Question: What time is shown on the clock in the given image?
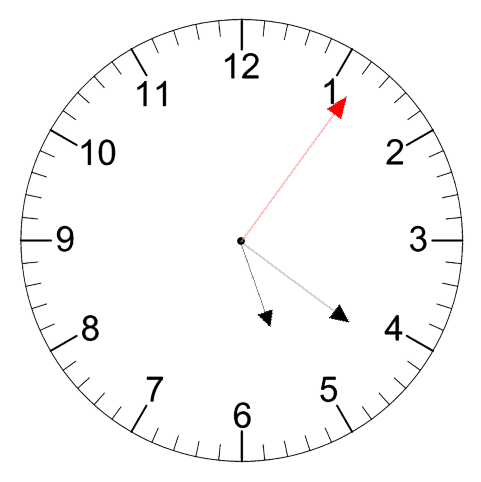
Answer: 05:21:06